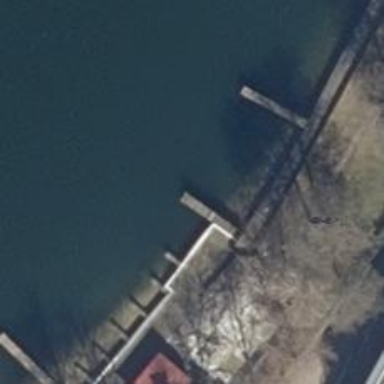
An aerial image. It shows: Man-made pier.